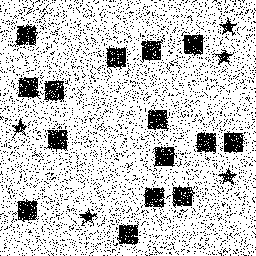
Squares: 15
Triangles: 0
Stars: 5
Total shapes: 20